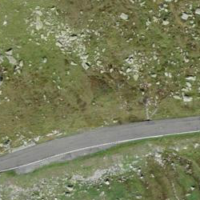
EUNIS habitat code: 26
Species observed at this site:
Oenanthe oenanthe
Marmota marmota
Monticola saxatilis
Anthus spinoletta